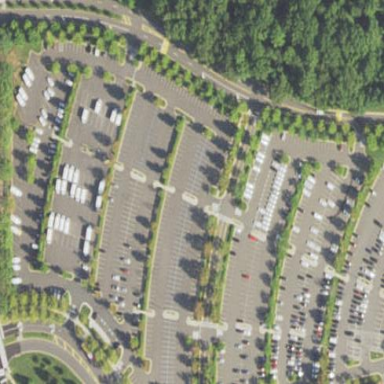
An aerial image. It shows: Parking area with surface dedicated for park and ride.